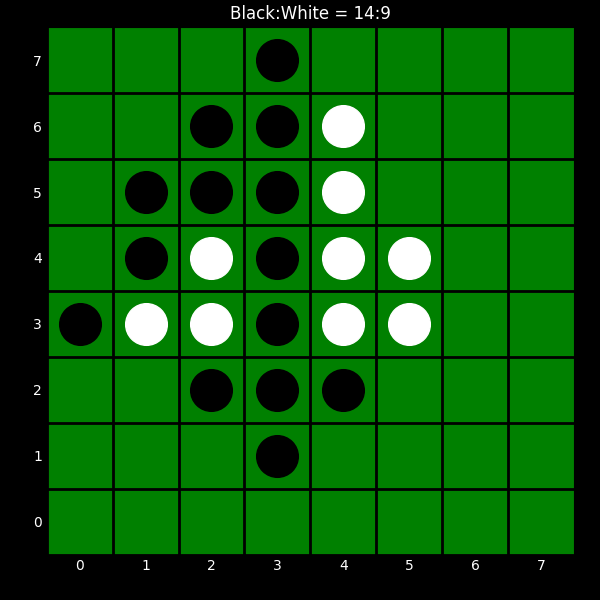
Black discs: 14
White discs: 9